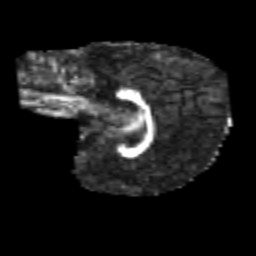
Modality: FA
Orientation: sagittal
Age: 7
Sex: male
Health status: healthy